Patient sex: M
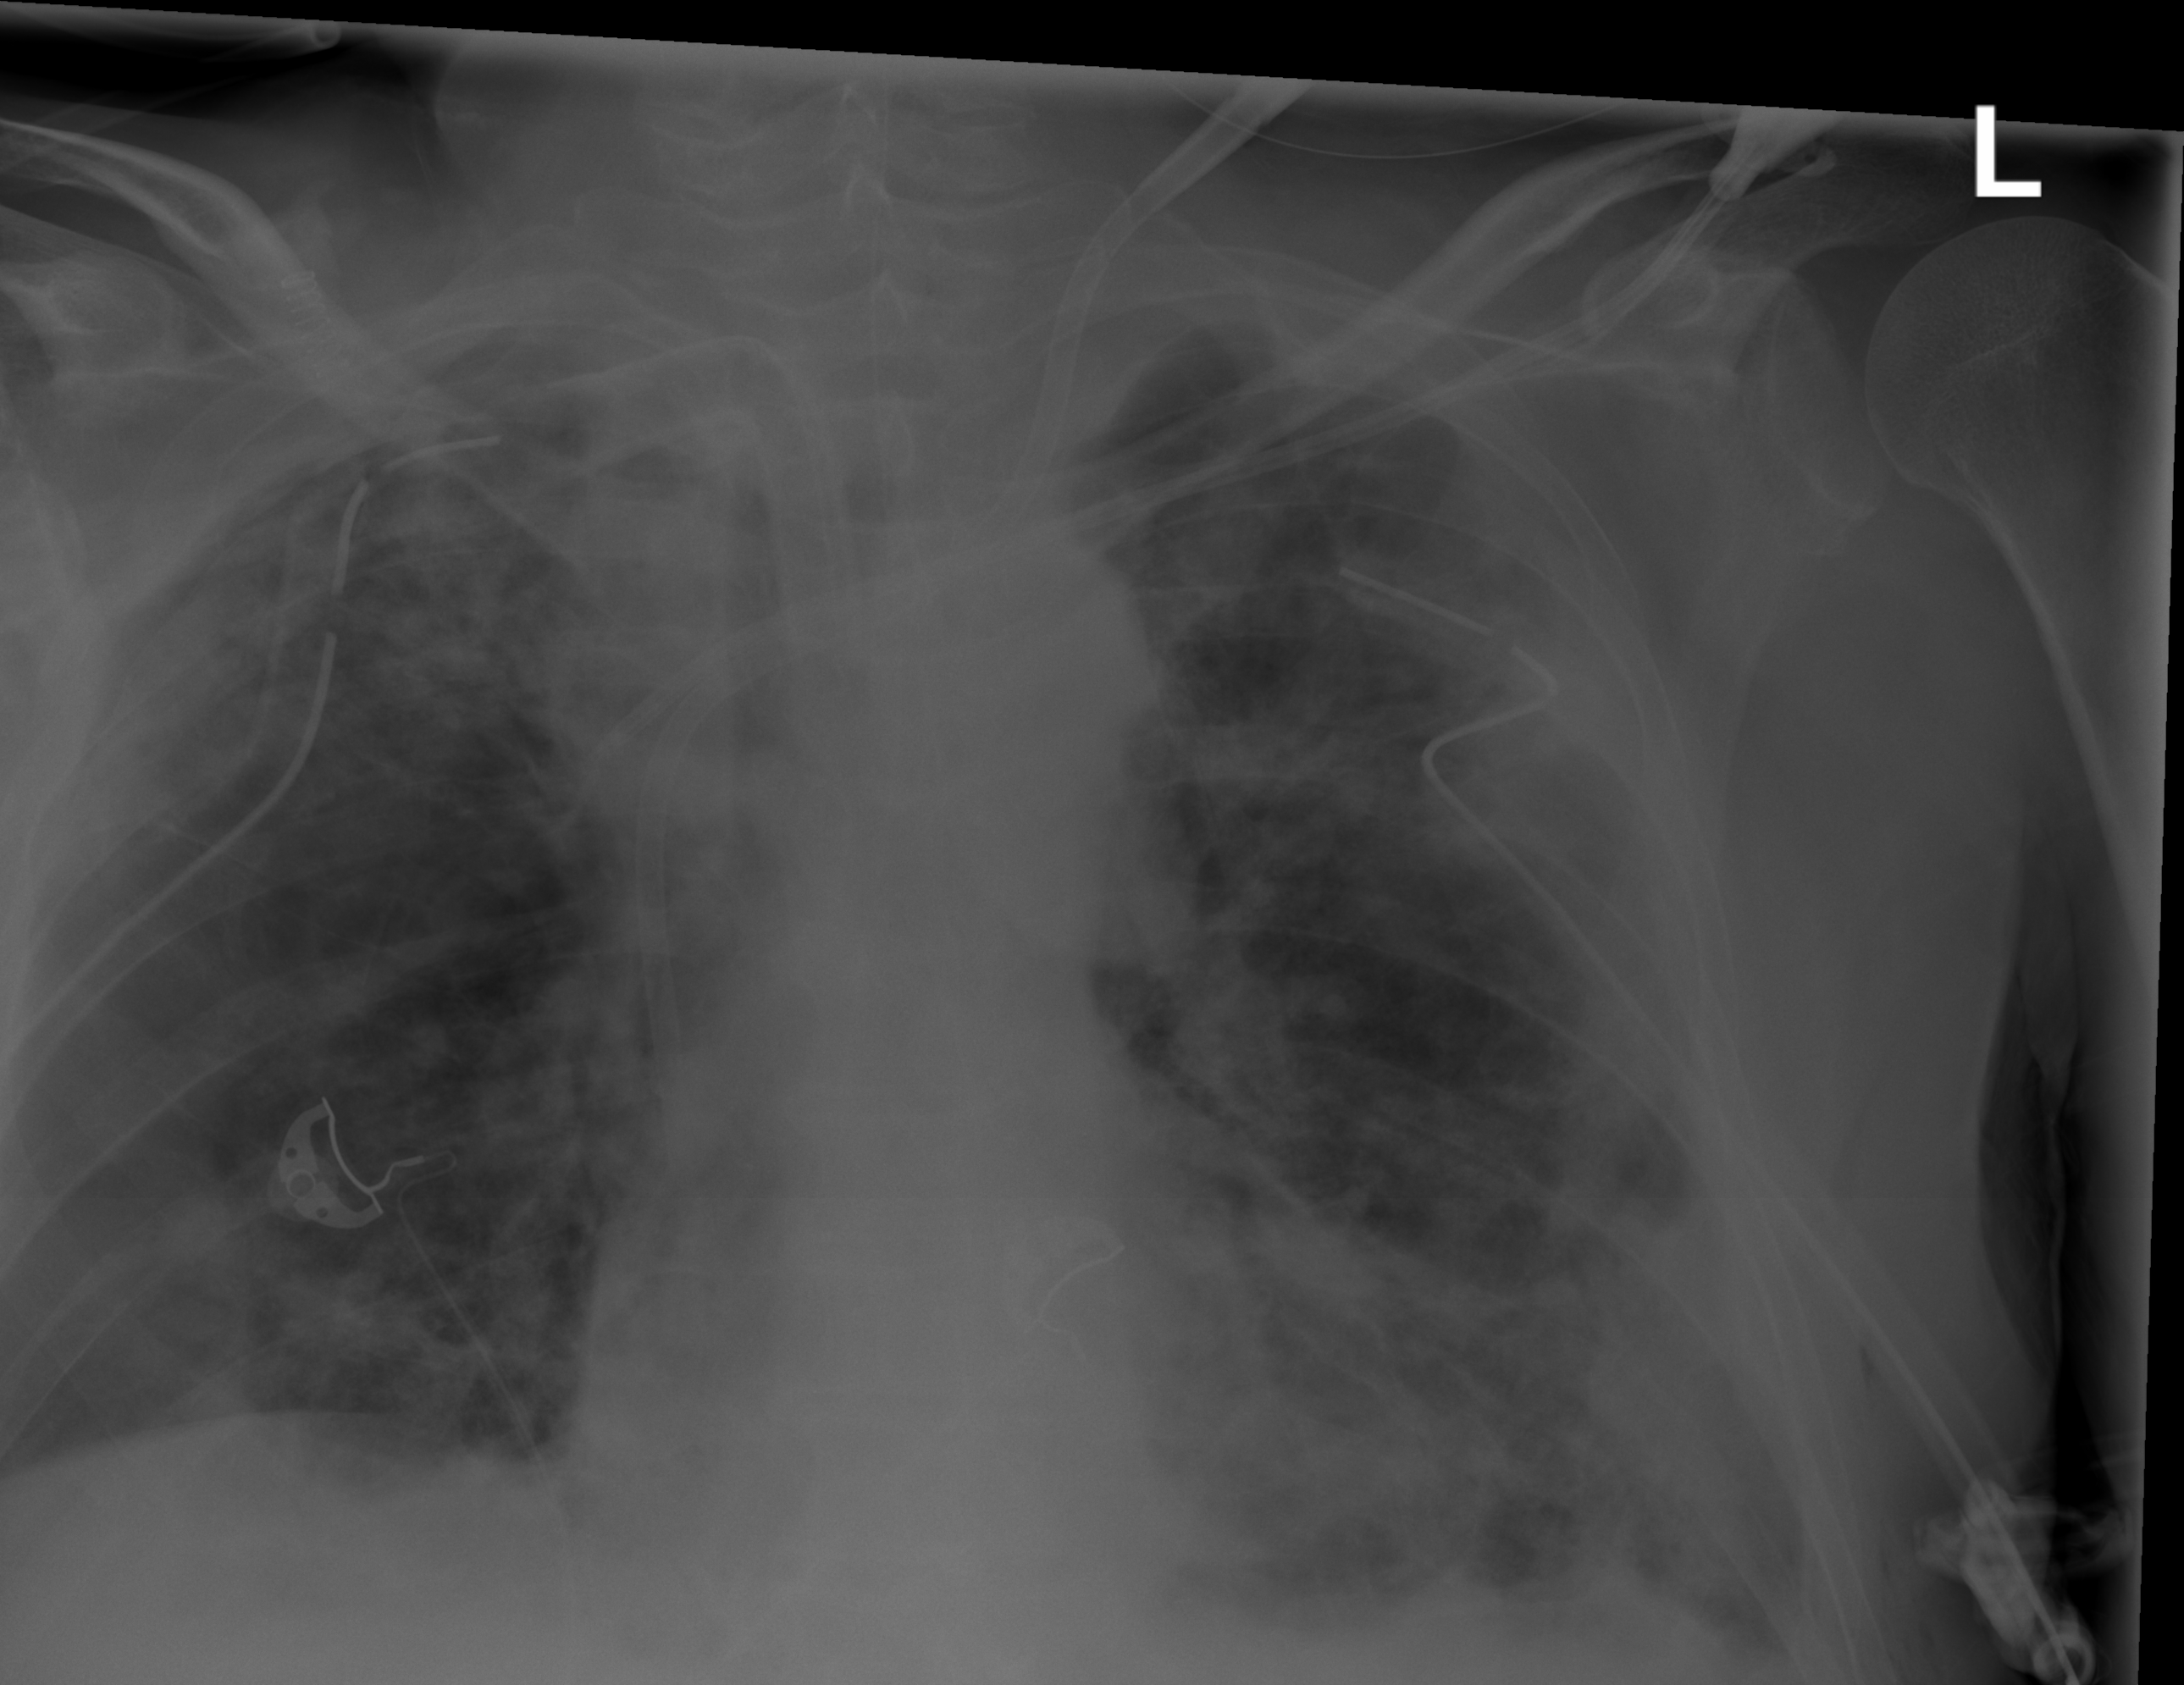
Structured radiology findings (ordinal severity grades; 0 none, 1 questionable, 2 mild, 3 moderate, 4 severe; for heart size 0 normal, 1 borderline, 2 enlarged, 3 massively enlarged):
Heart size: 0
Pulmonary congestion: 1
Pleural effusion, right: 0
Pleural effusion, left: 2
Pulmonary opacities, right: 3
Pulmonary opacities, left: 3
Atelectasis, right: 0
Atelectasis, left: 2